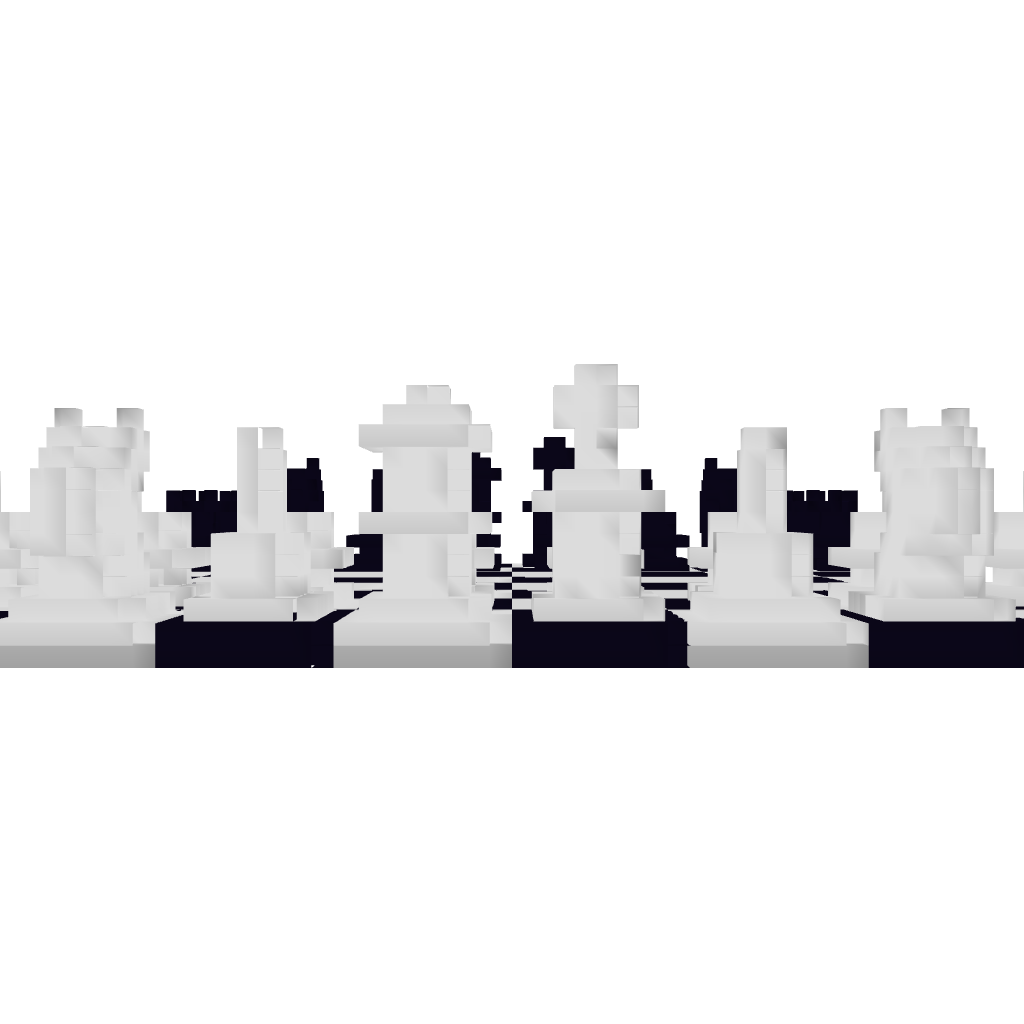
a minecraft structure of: chessboard